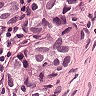
Metastatic tissue present: yes